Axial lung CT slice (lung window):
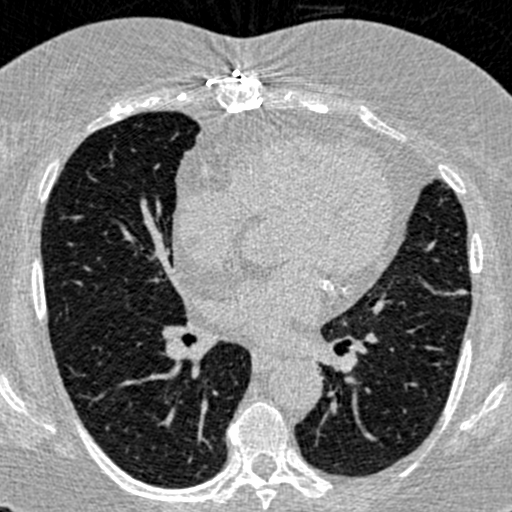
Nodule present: no